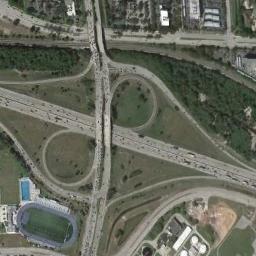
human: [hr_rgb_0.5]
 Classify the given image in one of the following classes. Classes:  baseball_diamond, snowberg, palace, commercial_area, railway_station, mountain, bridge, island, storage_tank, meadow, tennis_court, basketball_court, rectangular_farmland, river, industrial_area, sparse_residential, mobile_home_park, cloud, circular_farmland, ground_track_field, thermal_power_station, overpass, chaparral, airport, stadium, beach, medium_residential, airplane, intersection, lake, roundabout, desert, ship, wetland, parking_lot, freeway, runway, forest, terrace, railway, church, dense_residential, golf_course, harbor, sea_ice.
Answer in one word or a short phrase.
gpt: overpass